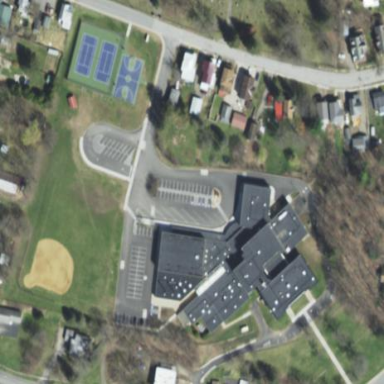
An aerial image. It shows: School.